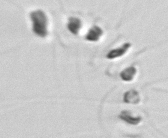
Label: Chaetoceros_socialis